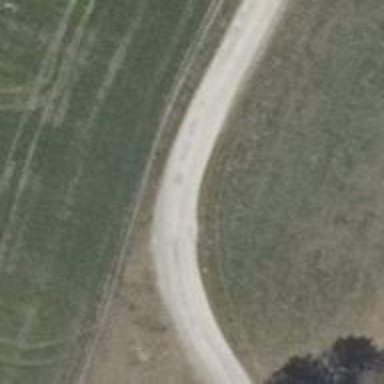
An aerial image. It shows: Gravel service road.